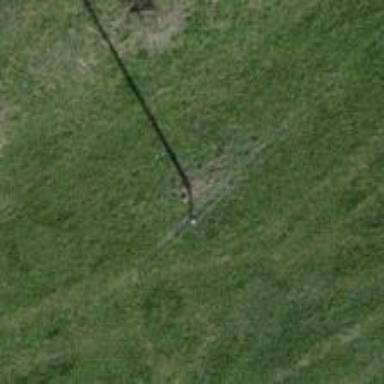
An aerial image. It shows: Power pole with street cabinet nearby.